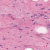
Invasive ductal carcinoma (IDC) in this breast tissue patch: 0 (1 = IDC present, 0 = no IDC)